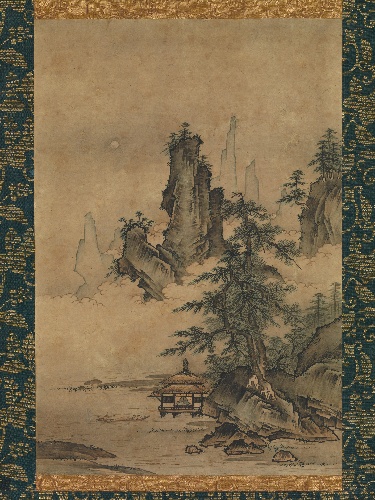
Title: 山水図|Landscape
Artist: Maejima Sōyū
Artist bio: active mid-16th century
Date: 16th century
Object type: Hanging scroll
Classification: Paintings
Medium: Hanging scroll; ink and color on paper
Culture: Japan
Period: Muromachi period (1392–1573)
Dimensions: Image: 20 1/4 × 13 5/8 in. (51.4 × 34.6 cm)
Overall with mounting: 55 3/4 × 18 3/4 in. (141.6 × 47.6 cm)
Overall with knobs: 55 3/4 × 20 3/4 in. (141.6 × 52.7 cm)
Department: Asian Art
Credit line: The Harry G. C. Packard Collection of Asian Art, Gift of Harry G. C. Packard, and Purchase, Fletcher, Rogers, Harris Brisbane Dick, and Louis V. Bell Funds, Joseph Pulitzer Bequest, and The Annenberg Fund Inc. Gift, 1975
Accession year: 1975
Repository: Metropolitan Museum of Art, New York, NY
Tags: Mountains|Landscapes|Boats